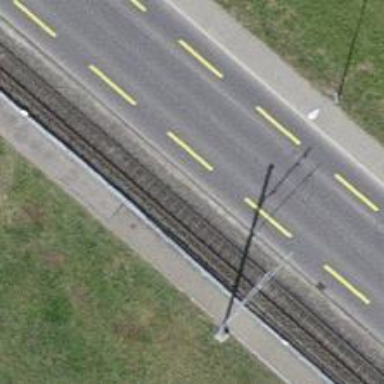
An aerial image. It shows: Single track with electrified contact line.